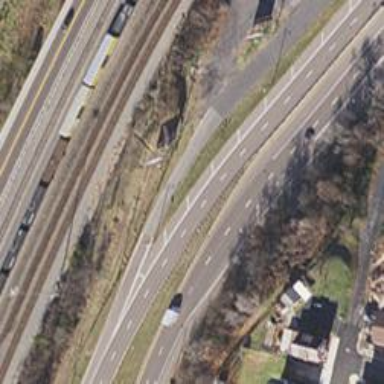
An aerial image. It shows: Trunk link highway.